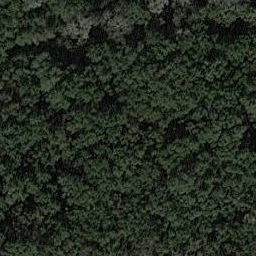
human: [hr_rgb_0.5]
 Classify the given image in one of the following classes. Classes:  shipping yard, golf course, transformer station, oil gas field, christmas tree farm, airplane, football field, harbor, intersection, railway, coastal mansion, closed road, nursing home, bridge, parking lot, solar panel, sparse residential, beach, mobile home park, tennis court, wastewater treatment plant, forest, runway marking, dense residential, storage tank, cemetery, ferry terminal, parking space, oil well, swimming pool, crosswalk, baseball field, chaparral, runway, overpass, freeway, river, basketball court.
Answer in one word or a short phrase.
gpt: forest